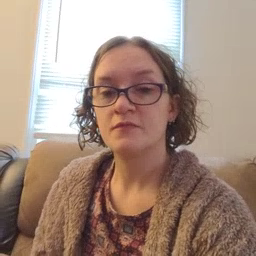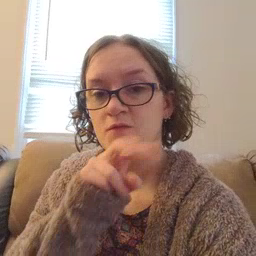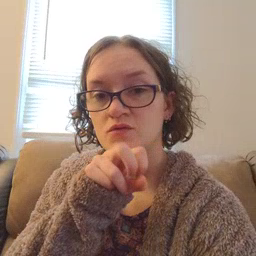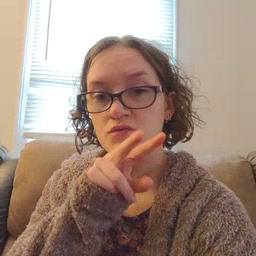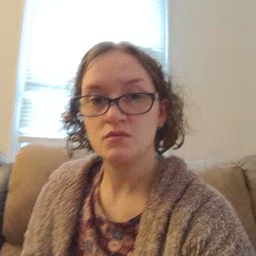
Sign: frog